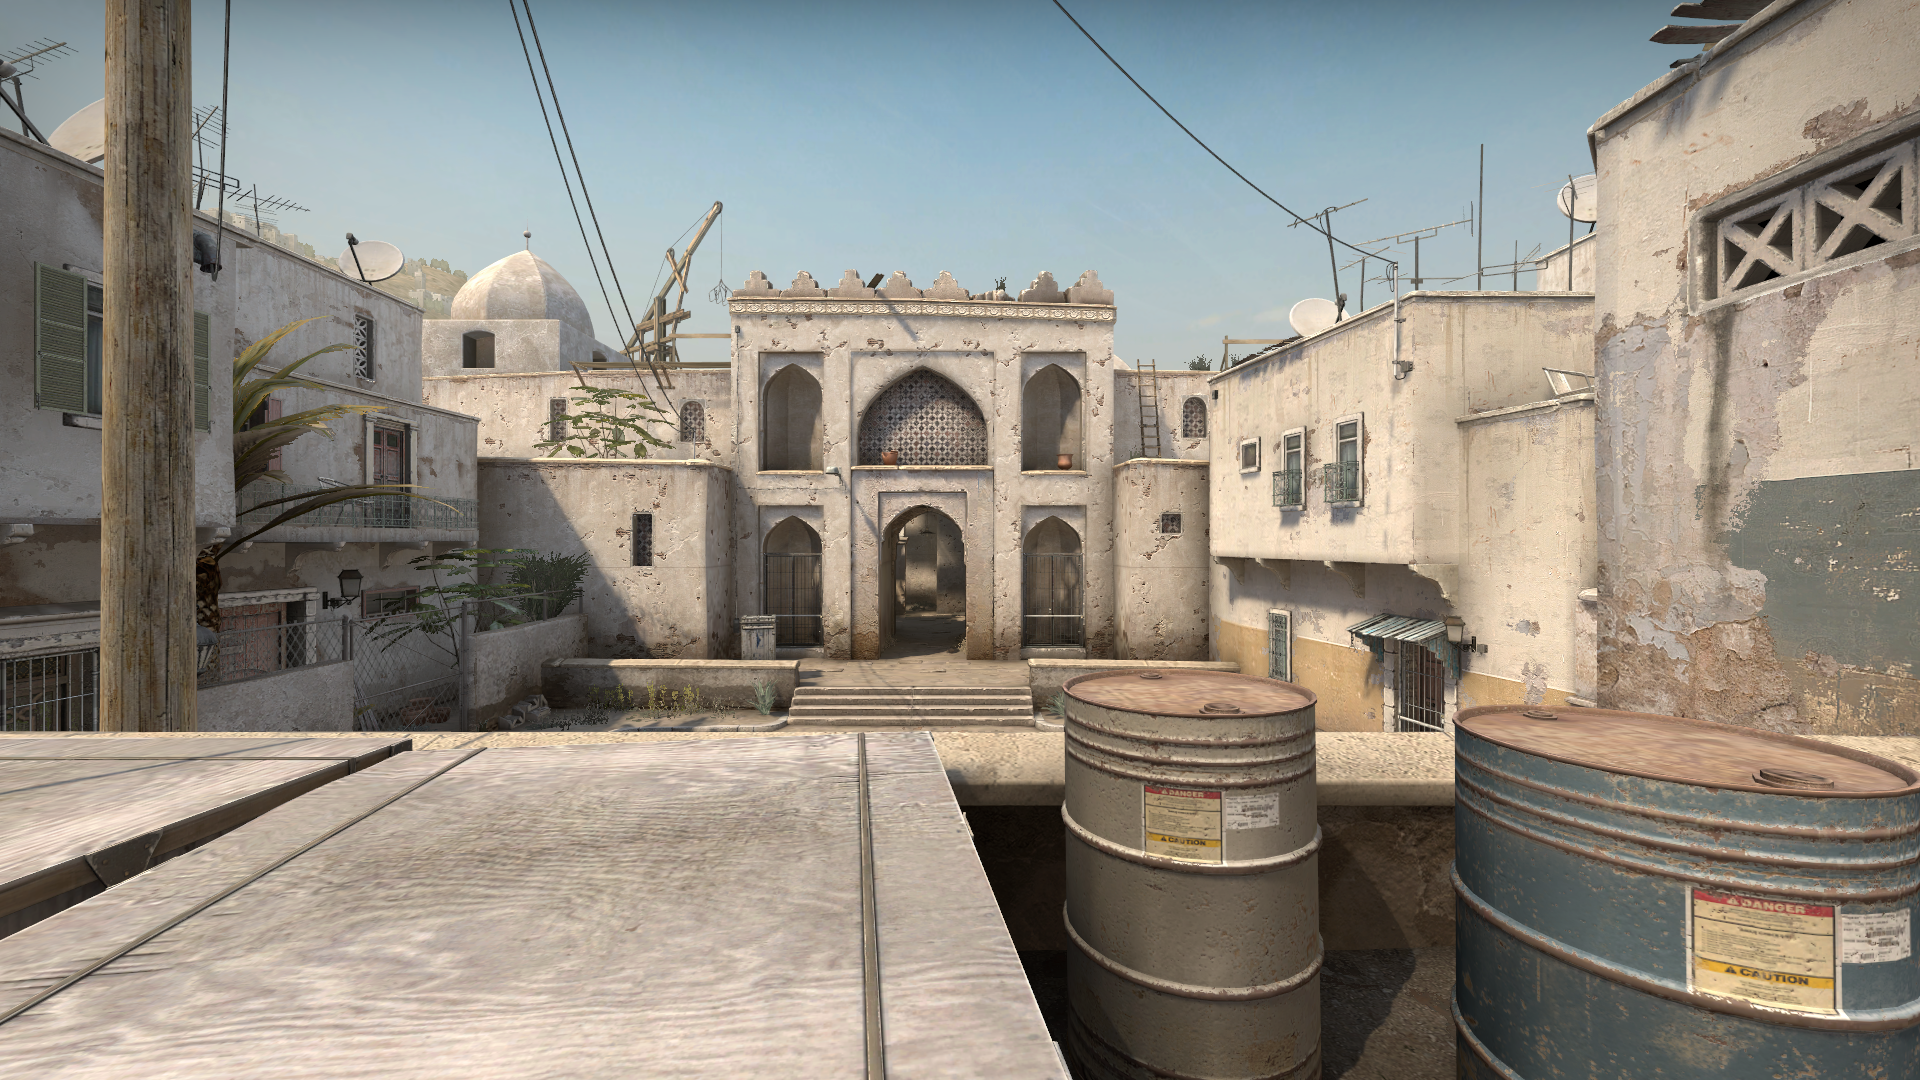
Map: de_dust2